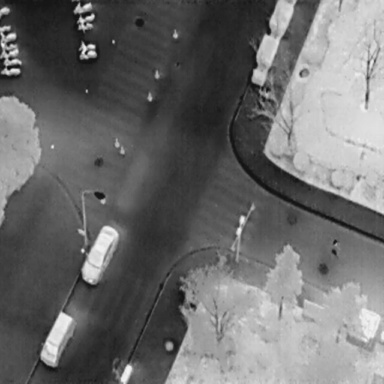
There are six Bicycles in the infrared image.